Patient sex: M
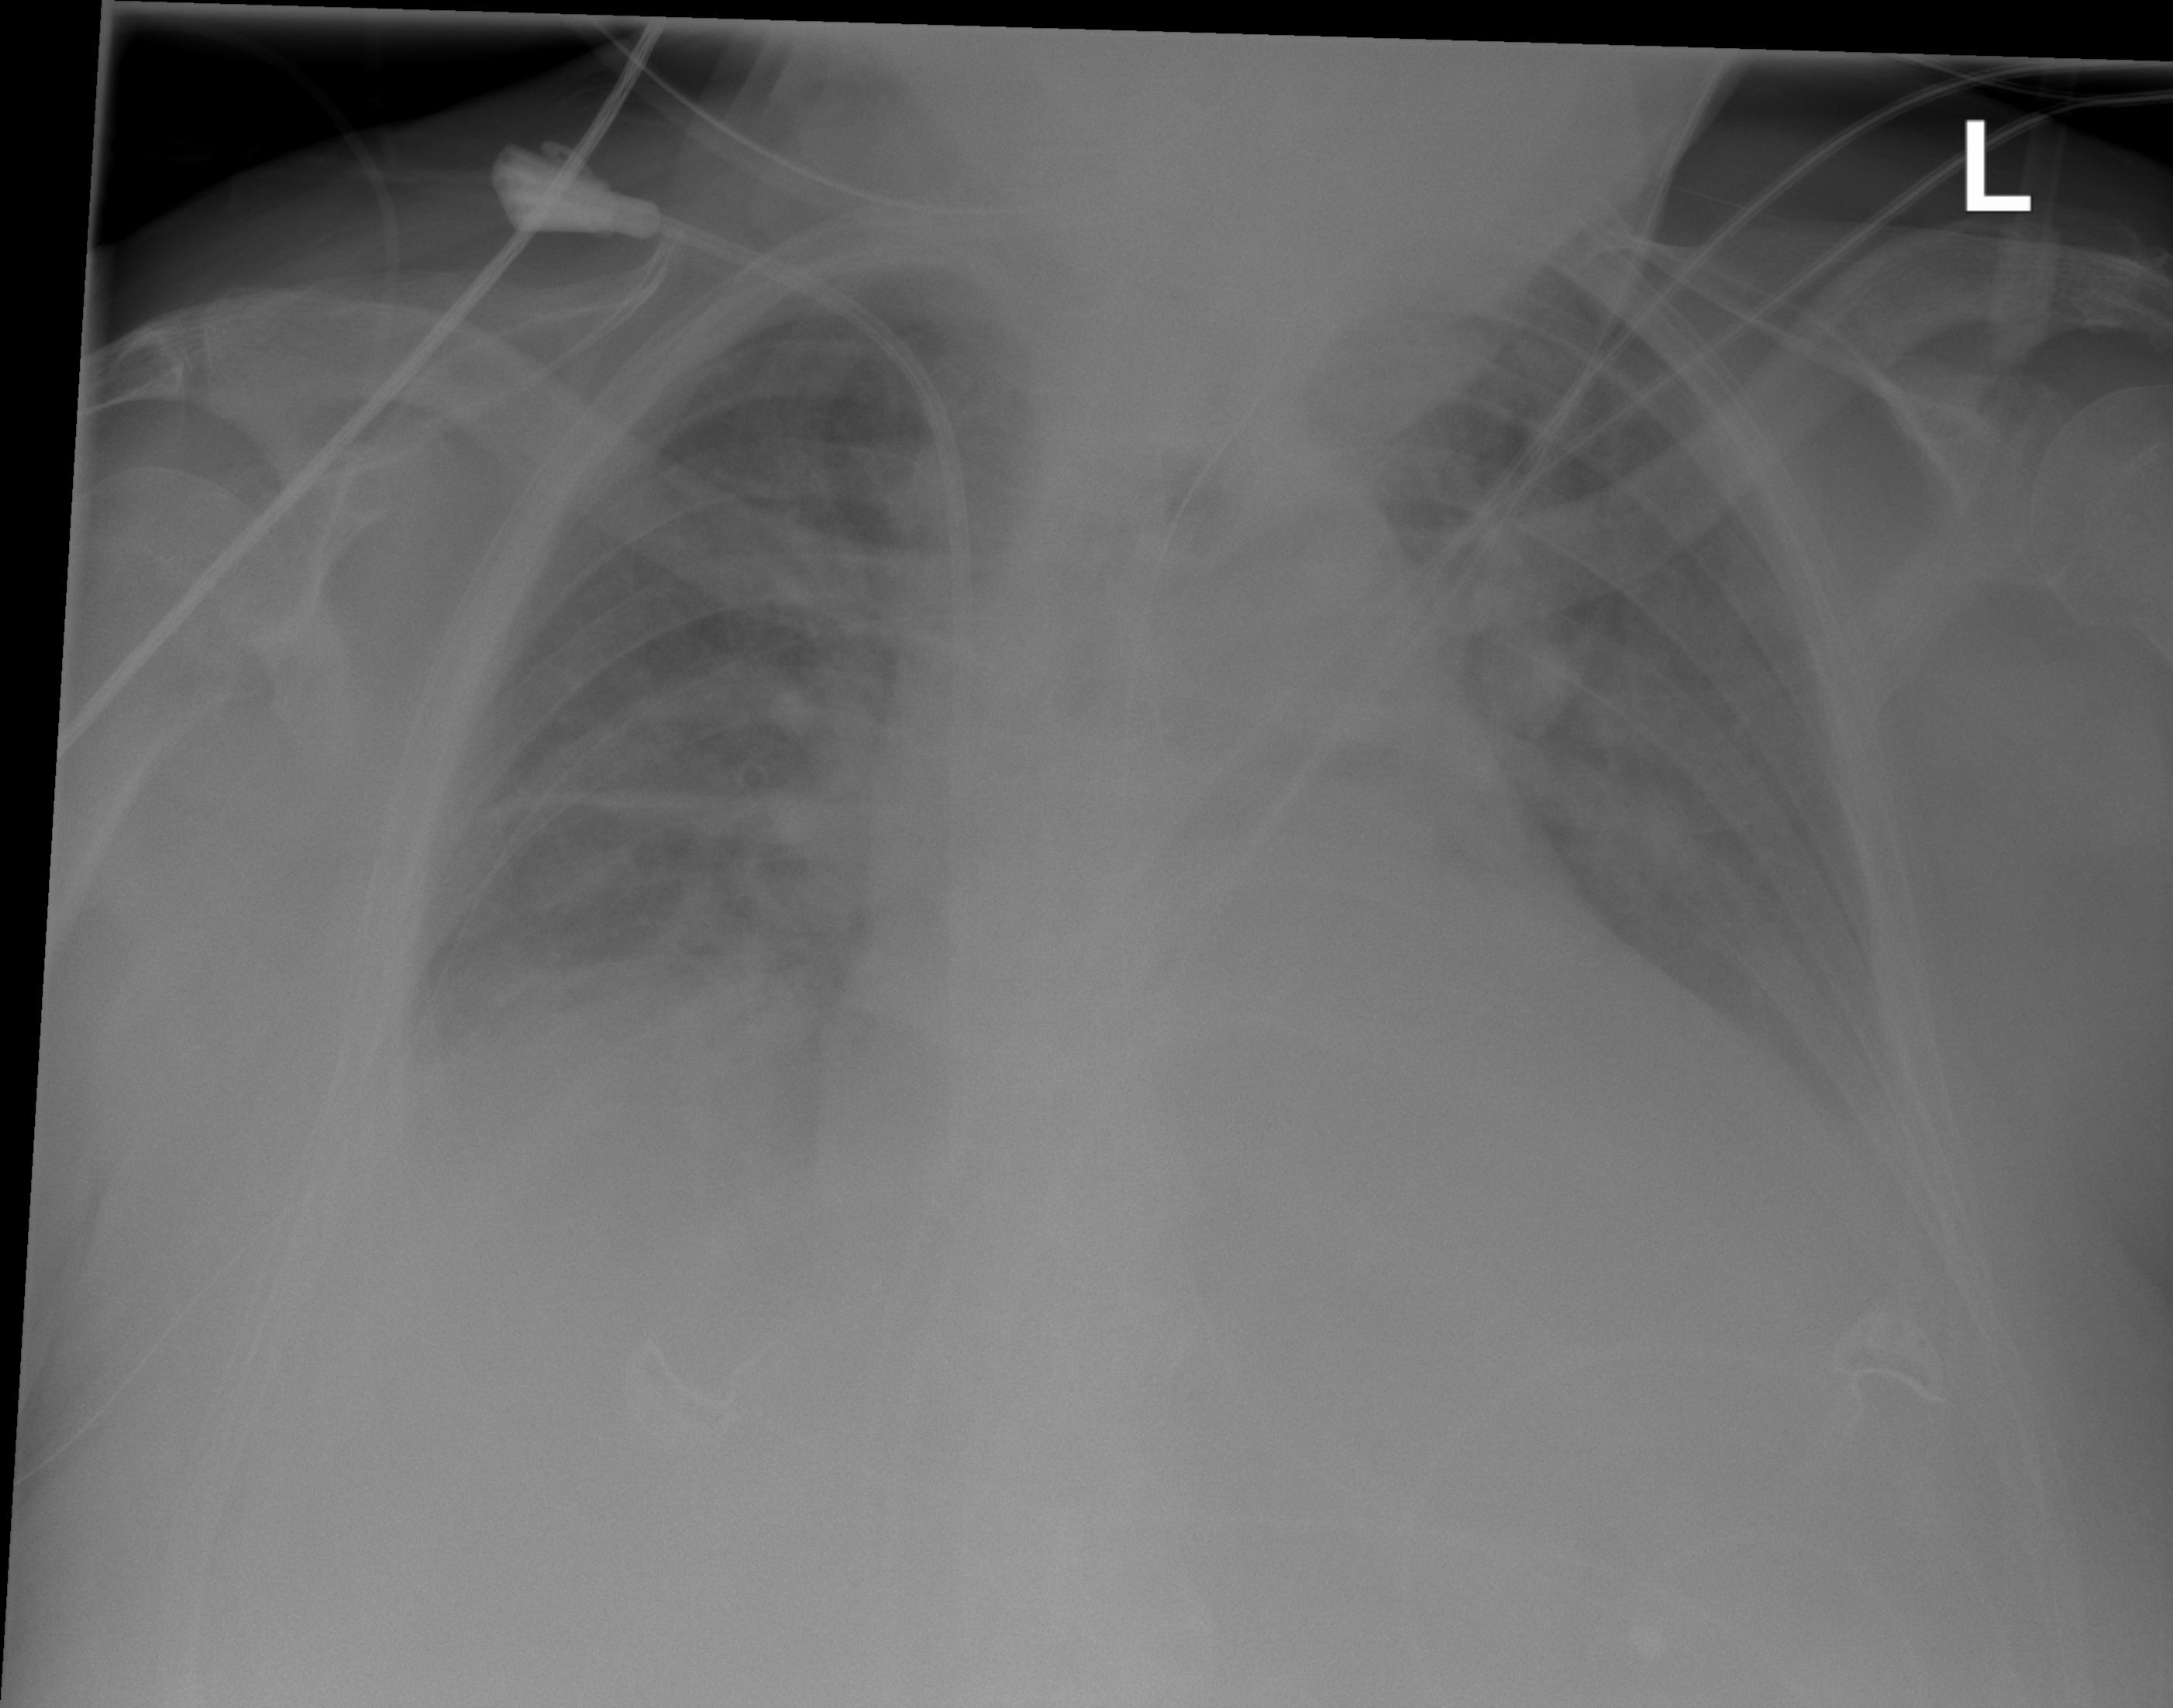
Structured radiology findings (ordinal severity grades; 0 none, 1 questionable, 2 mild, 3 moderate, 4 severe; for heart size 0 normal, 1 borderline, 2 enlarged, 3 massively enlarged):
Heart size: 3
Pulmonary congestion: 3
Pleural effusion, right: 2
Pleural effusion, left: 2
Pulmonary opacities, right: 3
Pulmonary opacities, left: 2
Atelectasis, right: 3
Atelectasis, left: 2